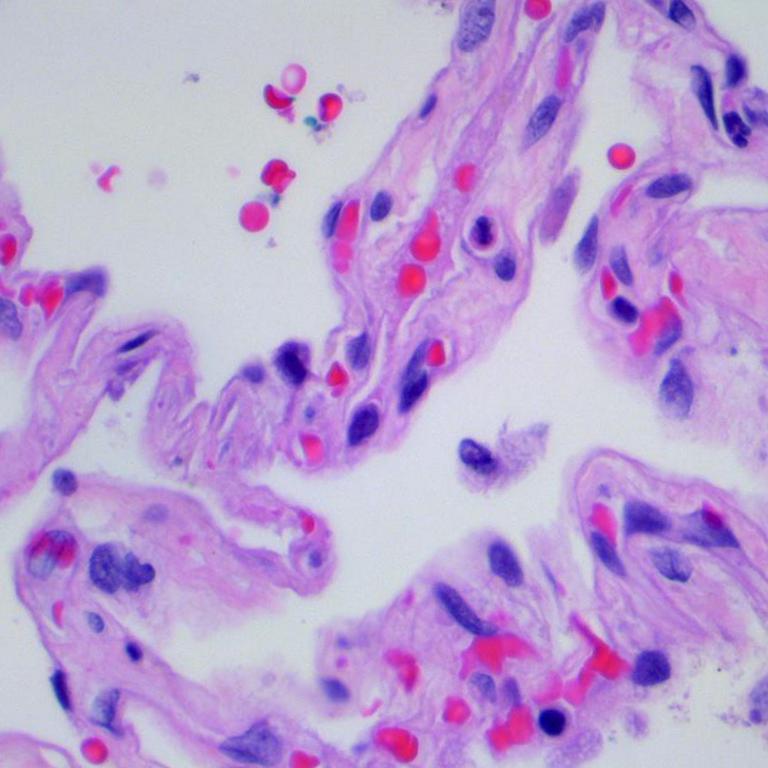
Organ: lung
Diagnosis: benign